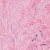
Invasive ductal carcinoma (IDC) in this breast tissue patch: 0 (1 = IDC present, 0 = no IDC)